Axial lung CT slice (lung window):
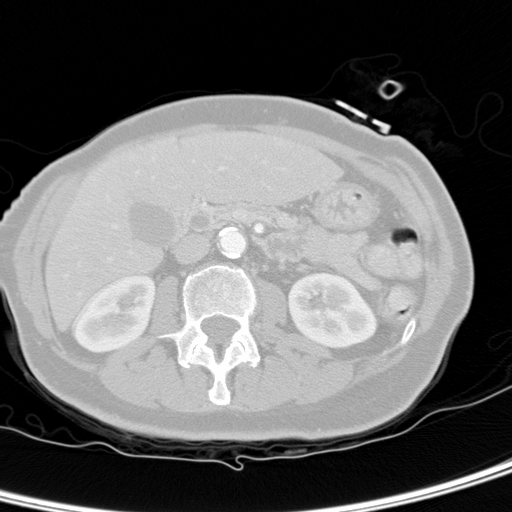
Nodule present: no